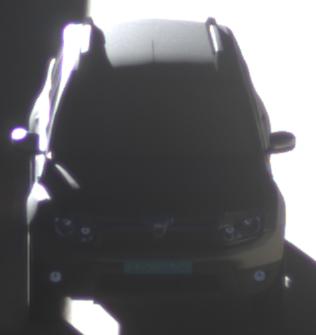
Make: Dacia
Model: Duster dCi 110 FAP
Detailed model: Duster (I)
Model produced from: 2010/06
Model produced until: 2013/11
Doors: 5
Color: gray
Road condition: dry road
Daytime: sunrise or sunset
Contrast: high contrast